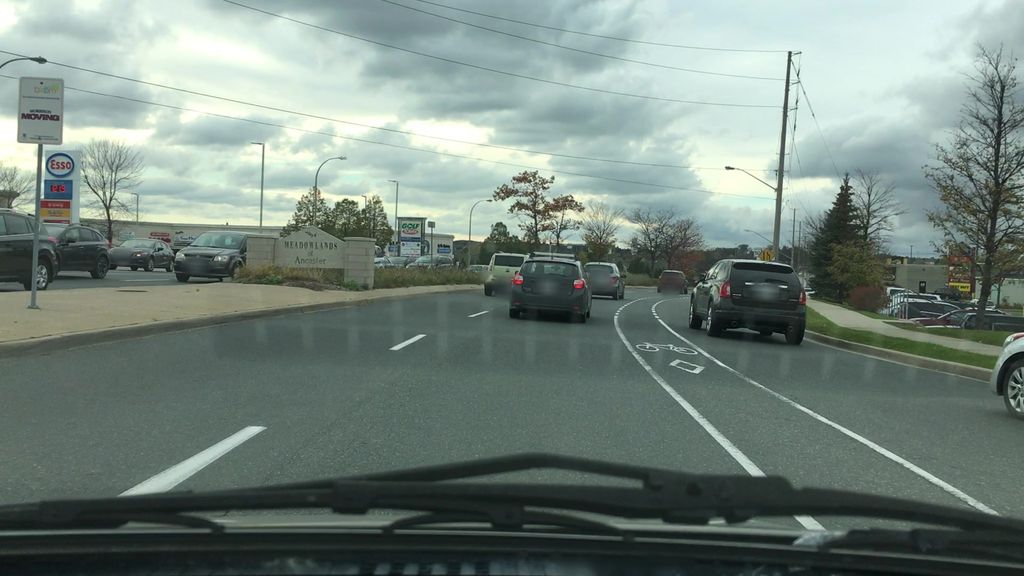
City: hamilton